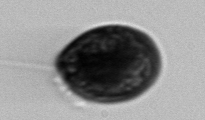
Label: Prorocentrum